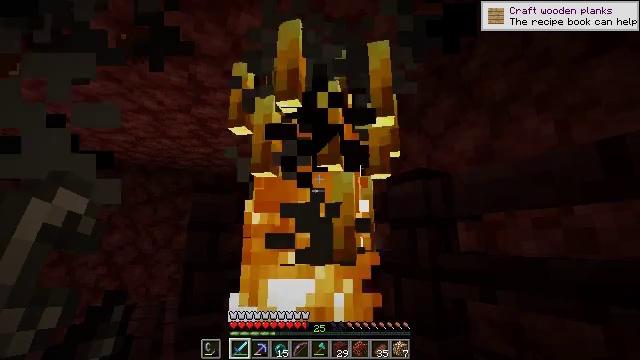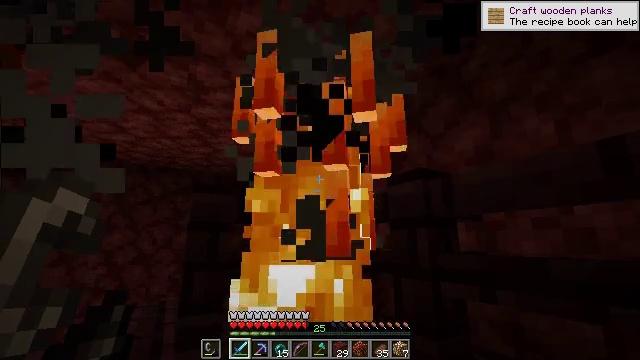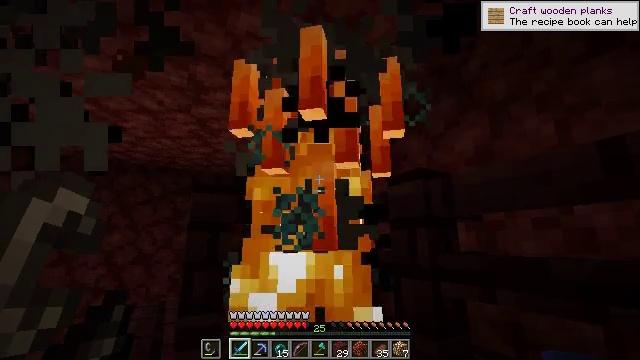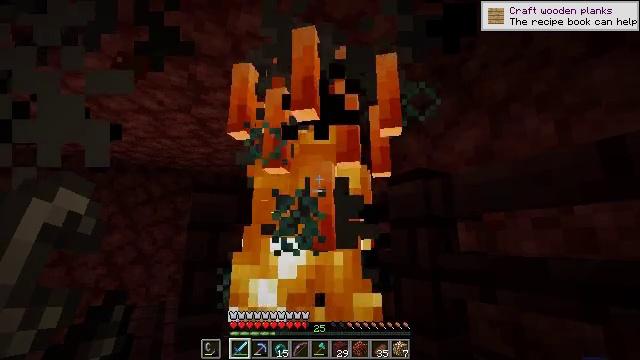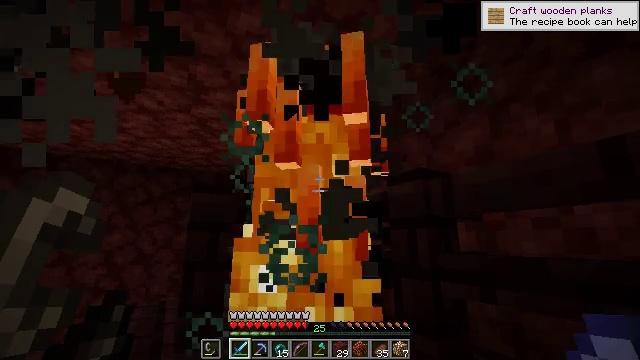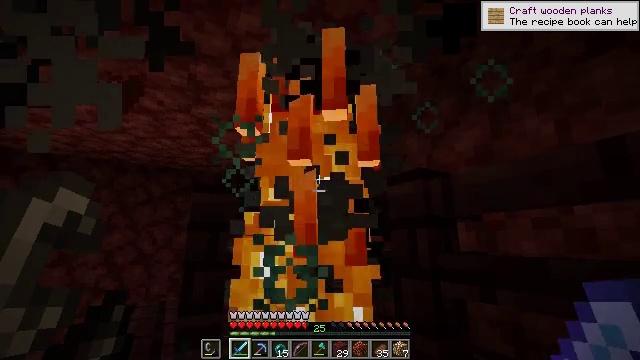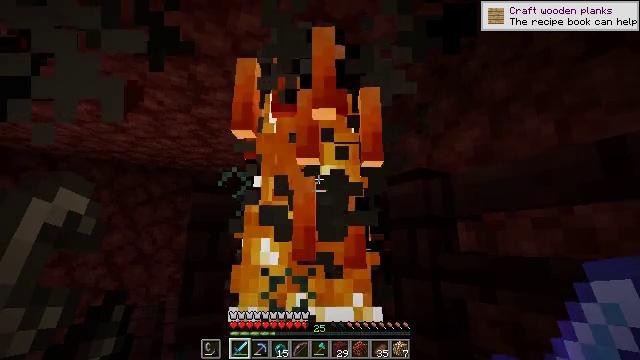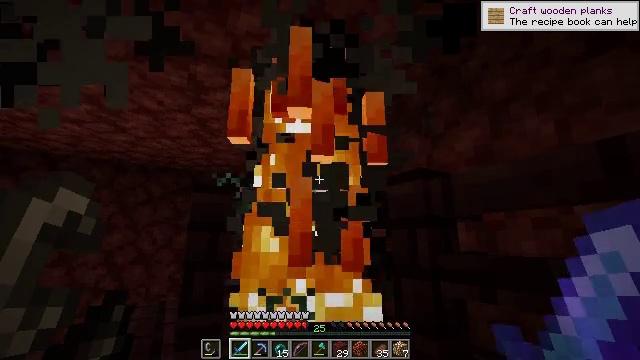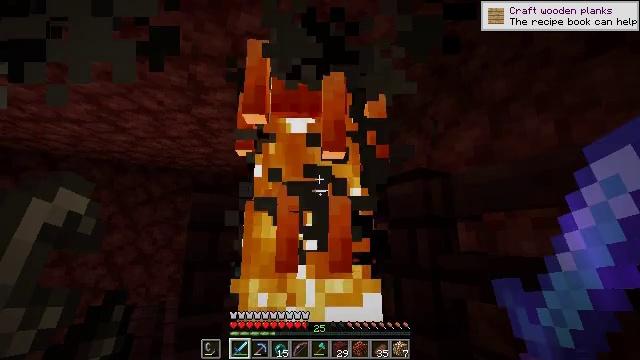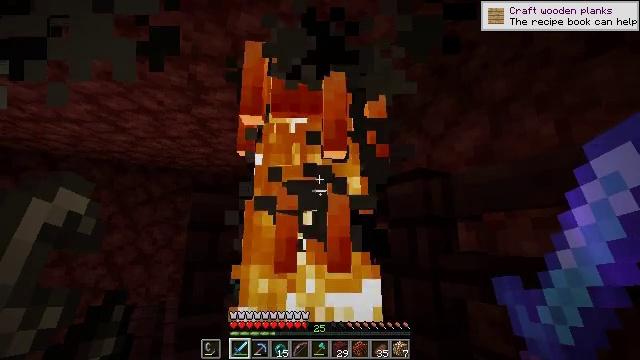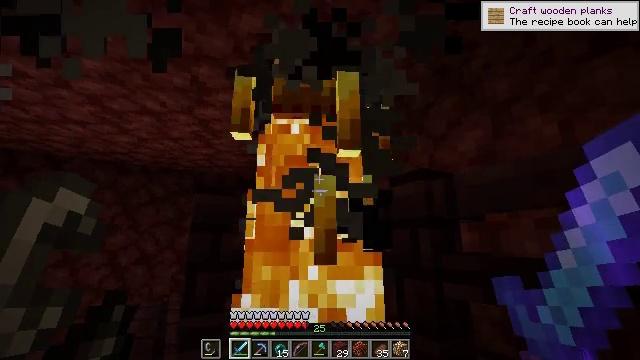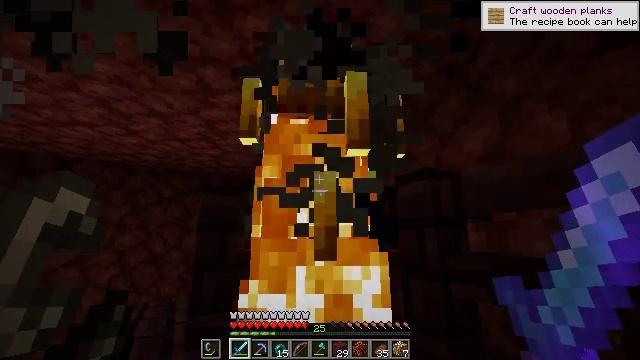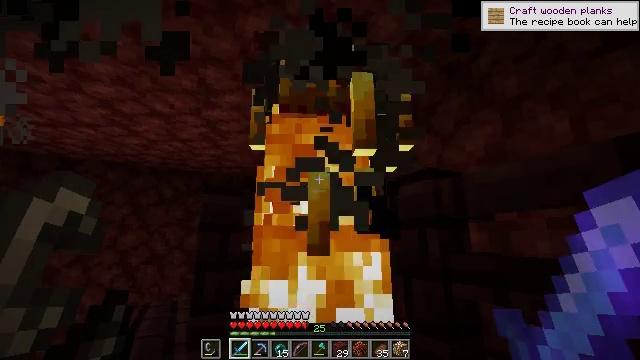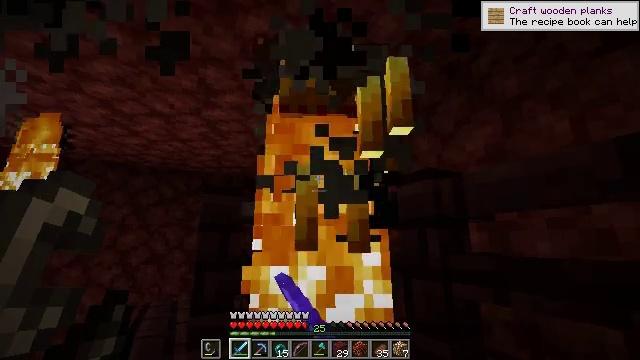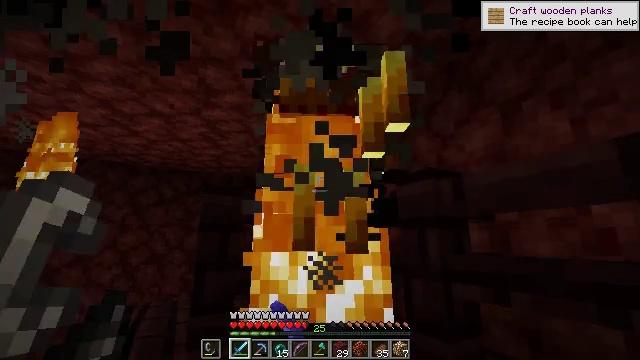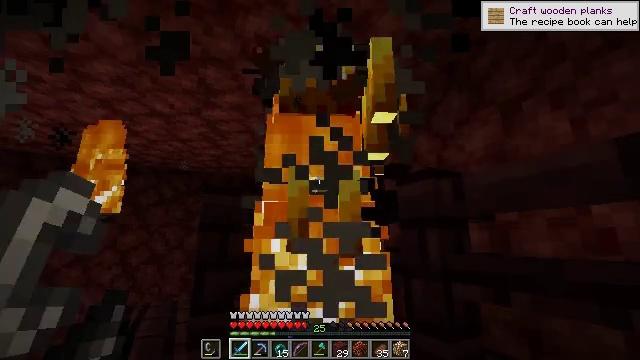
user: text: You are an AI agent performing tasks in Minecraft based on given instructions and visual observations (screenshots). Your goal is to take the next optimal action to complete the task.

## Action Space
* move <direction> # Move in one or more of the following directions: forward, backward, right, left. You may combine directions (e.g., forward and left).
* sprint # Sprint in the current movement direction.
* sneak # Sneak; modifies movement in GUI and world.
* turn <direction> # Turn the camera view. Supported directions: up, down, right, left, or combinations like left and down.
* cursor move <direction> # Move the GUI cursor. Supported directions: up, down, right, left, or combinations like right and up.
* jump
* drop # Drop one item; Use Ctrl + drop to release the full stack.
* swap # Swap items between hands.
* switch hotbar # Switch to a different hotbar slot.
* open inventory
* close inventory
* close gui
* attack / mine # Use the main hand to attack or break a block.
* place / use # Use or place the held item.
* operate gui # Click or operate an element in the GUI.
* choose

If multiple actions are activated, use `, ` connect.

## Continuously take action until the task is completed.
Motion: motion action
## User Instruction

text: Hunt a blaze.
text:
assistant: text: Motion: no_op
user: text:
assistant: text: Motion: no_op
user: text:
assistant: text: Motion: no_op
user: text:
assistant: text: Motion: no_op
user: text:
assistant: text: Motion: no_op
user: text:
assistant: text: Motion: no_op
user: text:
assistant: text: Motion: no_op
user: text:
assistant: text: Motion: no_op
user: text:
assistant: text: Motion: no_op
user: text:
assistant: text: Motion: no_op
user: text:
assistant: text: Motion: turn left
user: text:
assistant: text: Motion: attack / mine
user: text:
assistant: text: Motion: attack / mine
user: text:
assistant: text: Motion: attack / mine
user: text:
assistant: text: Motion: attack / mine
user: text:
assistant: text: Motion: no_op
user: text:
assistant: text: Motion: no_op